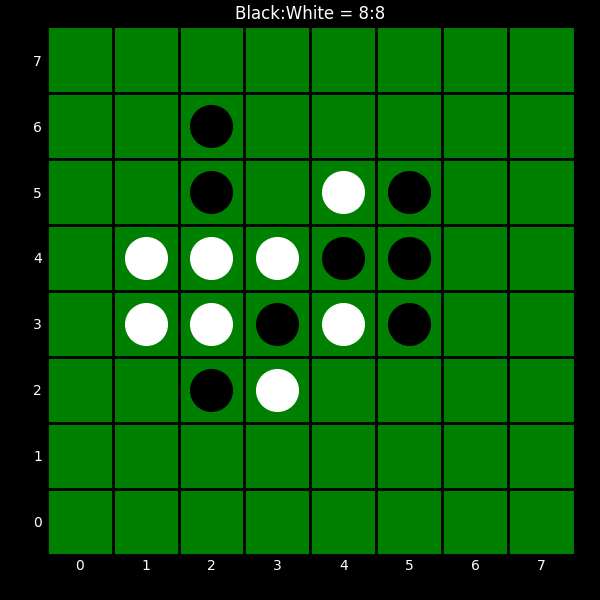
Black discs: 8
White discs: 8